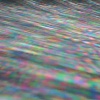
Label: sunburn